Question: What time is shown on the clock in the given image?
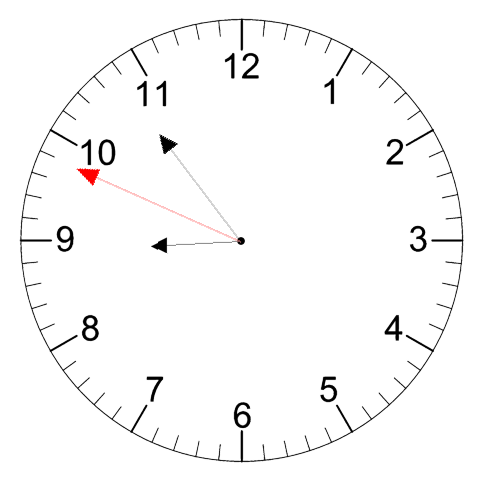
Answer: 08:53:49